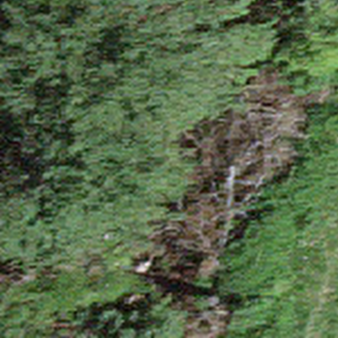
Label: other